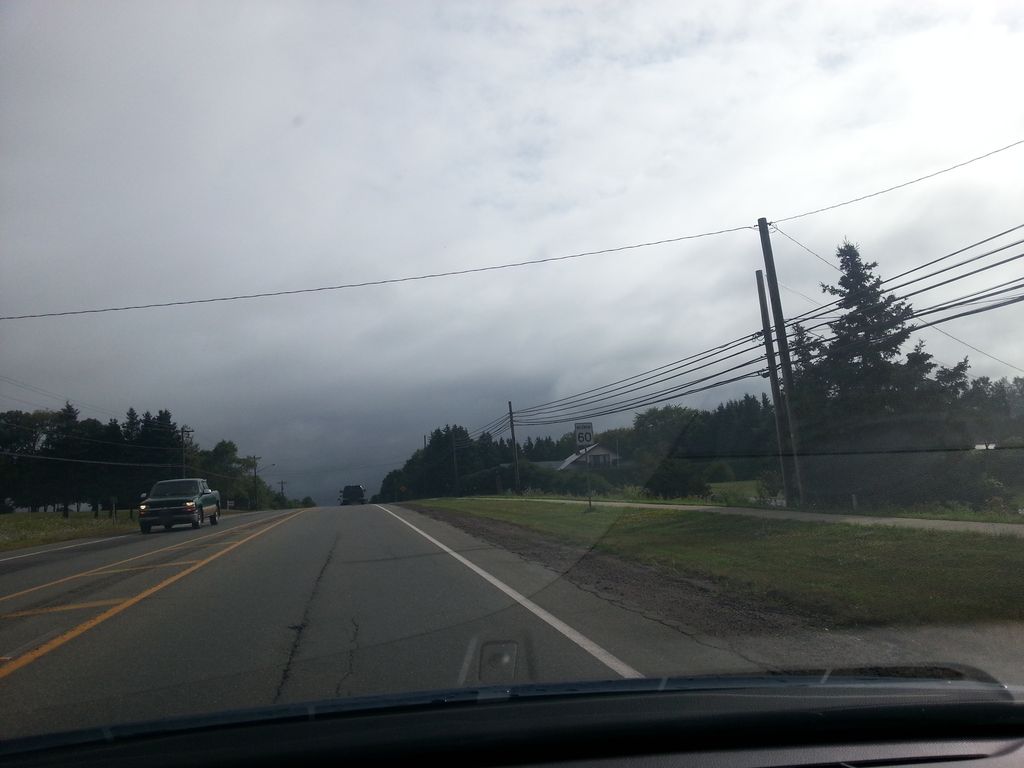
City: charlottetown